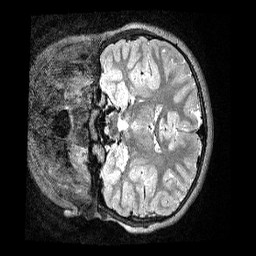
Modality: T2w
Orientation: coronal
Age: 8
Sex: male
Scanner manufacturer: siemens
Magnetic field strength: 3 T
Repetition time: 3.2 s
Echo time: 0.479 s